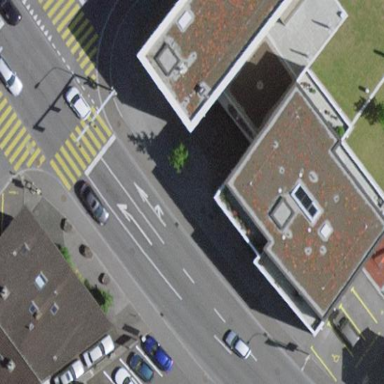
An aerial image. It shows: Retail building.